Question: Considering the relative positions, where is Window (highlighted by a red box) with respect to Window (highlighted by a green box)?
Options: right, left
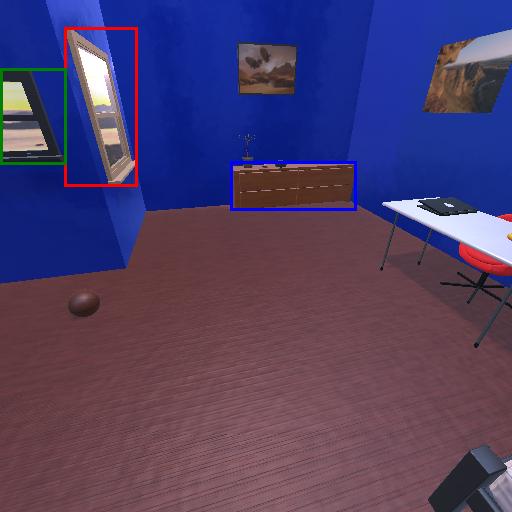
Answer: right